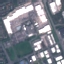
Land use / land cover: Industrial